Field crop: maize
Growth stage: 2
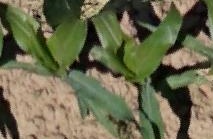
Species: maize